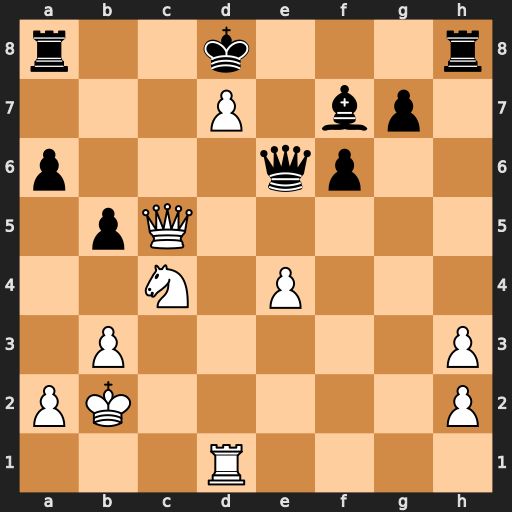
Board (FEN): r2k3r/3P1bp1/p3qp2/1pQ5/2N1P3/1P5P/PK5P/3R4
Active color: w
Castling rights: -
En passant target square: -
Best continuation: Nd6 Qe5+ Qxe5 fxe5 Nxf7+